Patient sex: F
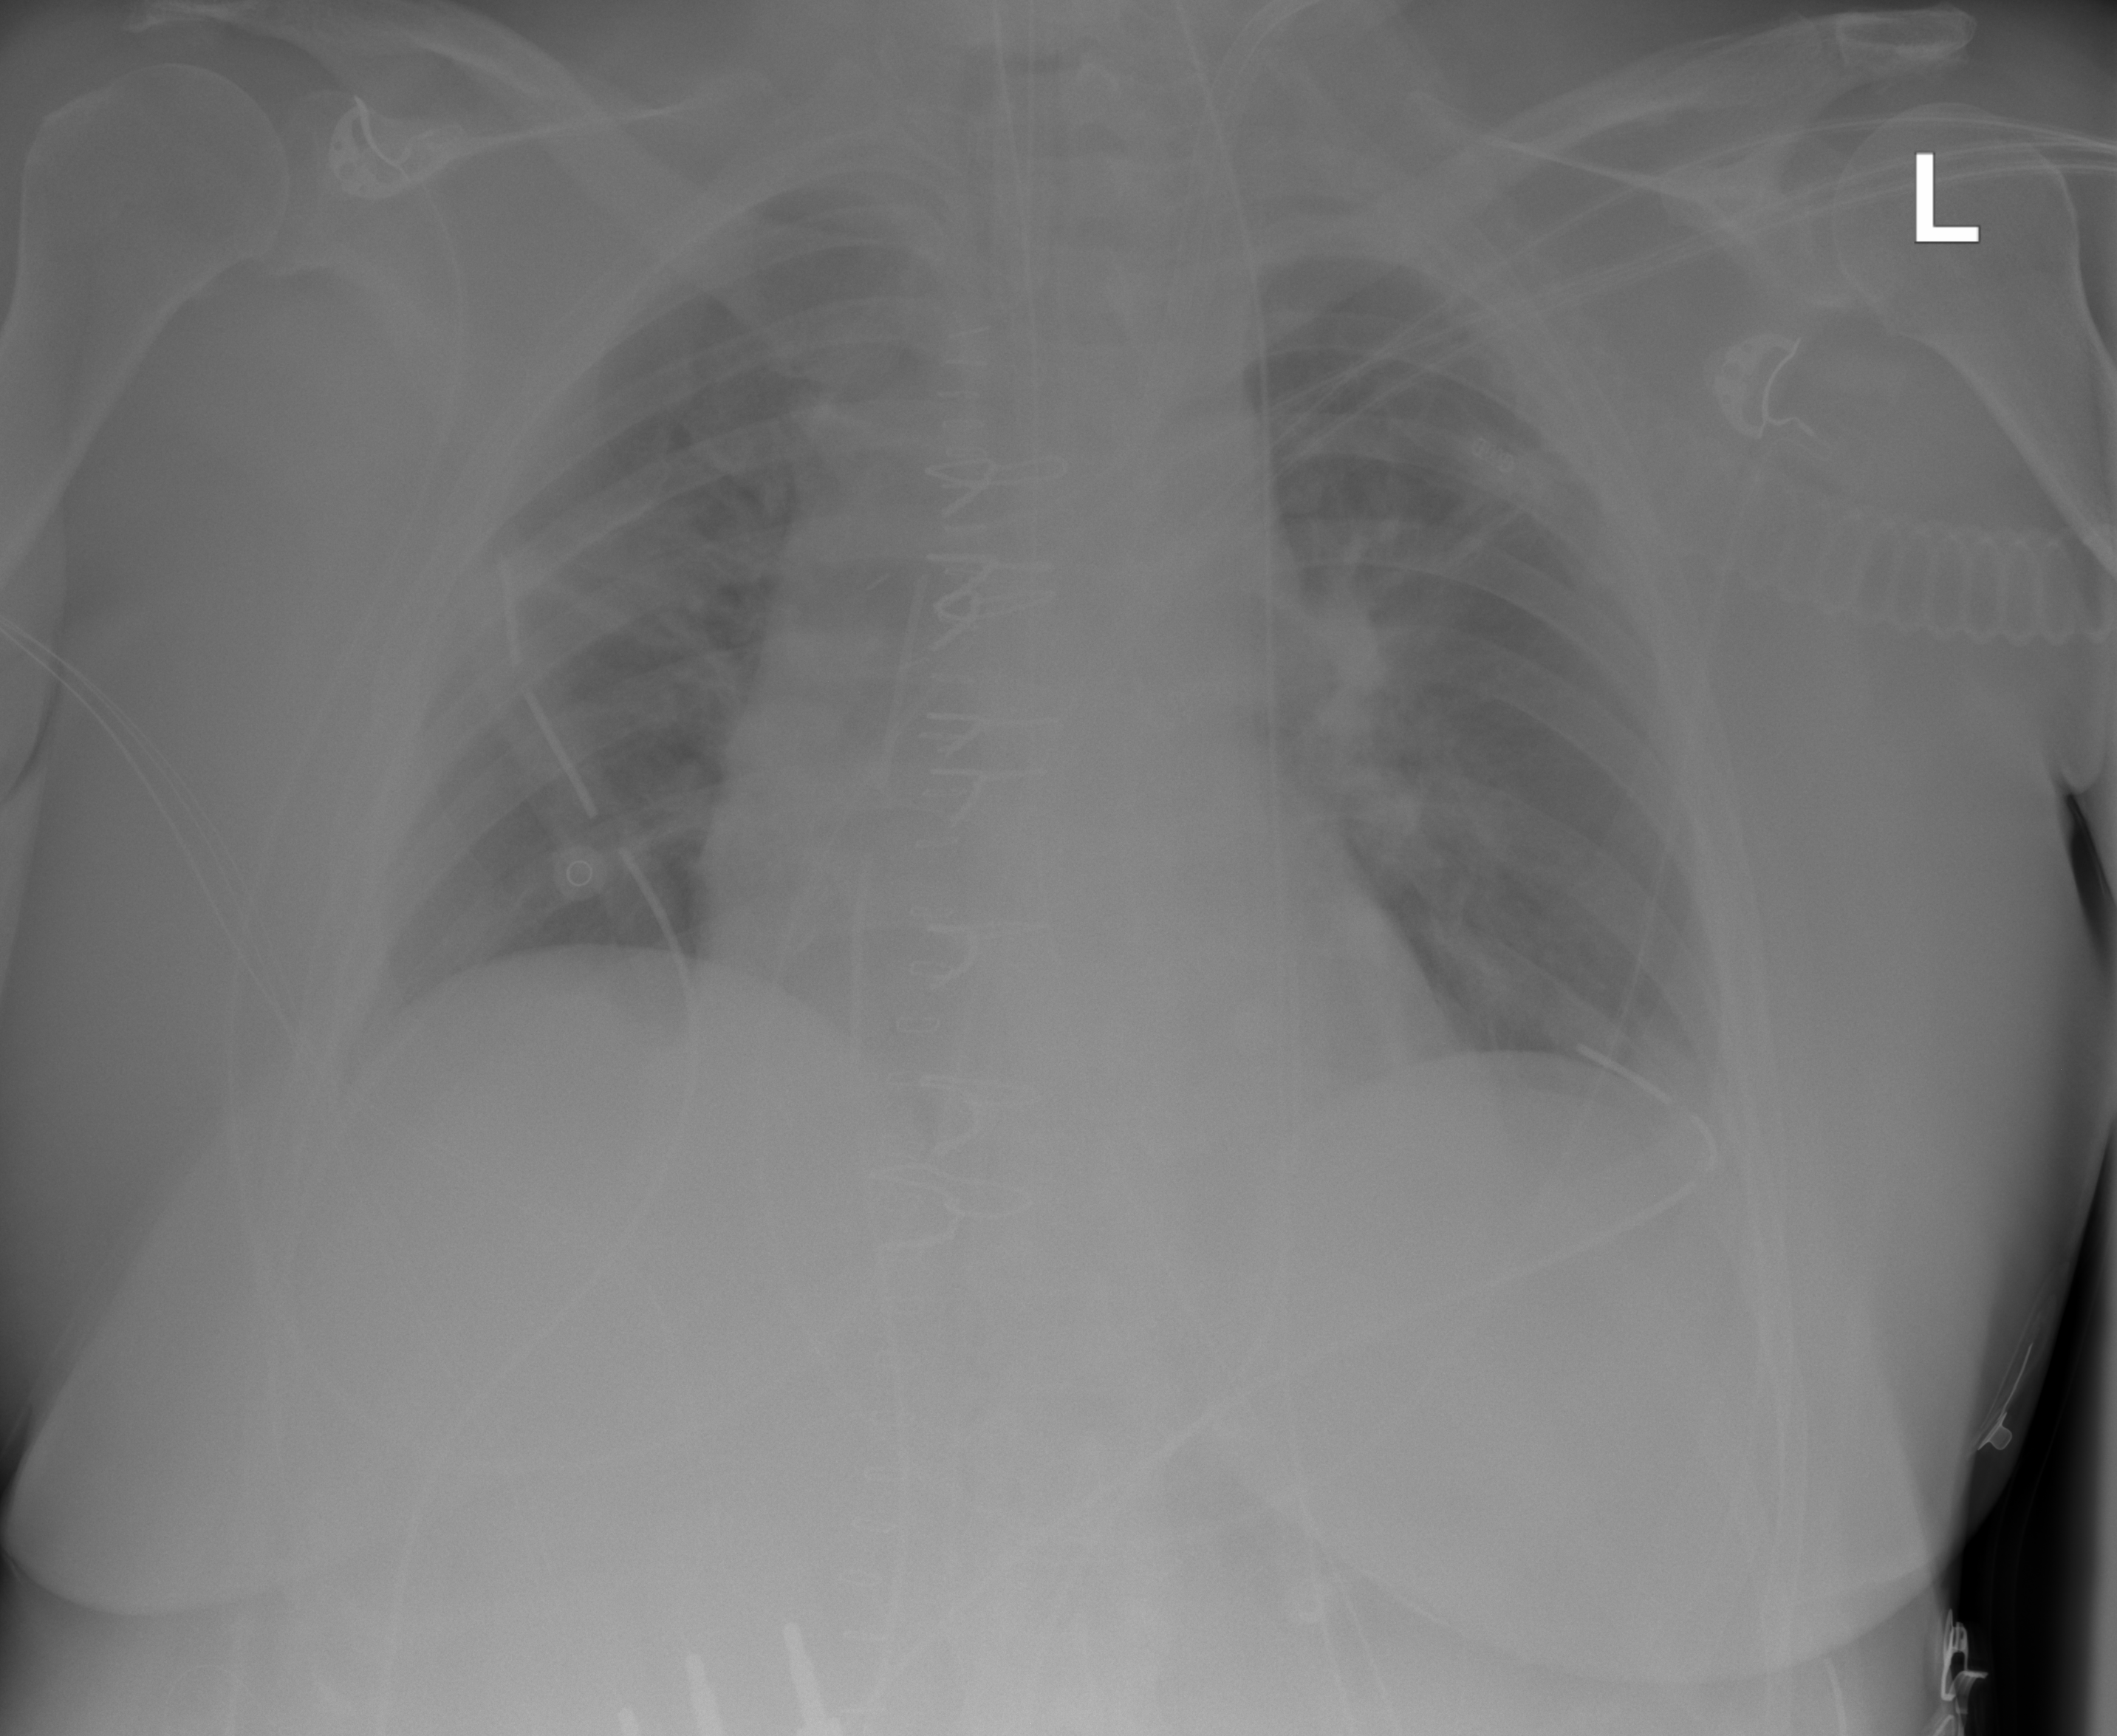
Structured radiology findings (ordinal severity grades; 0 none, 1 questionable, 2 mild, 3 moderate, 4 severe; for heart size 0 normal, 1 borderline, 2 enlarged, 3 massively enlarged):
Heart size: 0
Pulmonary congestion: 2
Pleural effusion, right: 1
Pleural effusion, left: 1
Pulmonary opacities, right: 1
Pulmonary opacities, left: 1
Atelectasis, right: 1
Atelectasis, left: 1